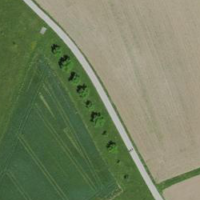
EUNIS habitat code: 25
Species observed at this site:
Silene dioica